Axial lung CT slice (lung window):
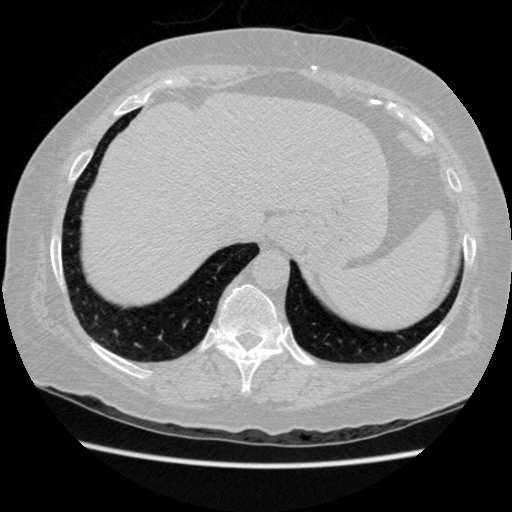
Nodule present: no